Question: Using Powershell to hit a web service and using ConvertFrom-Json to convert the response to an object. However the object is created with property names that cannot be accessed from Powershell code.

How can I access the property value for the properties? Should I even bother with ConvertFrom-Json? Is there an easier alternative?
Thanks,
Dave
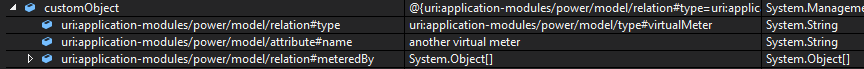
Answer: nonstandard property names can be referenced by using quotes.
Example:
'''
$variable.'some strange/nonstandard property name'
'''